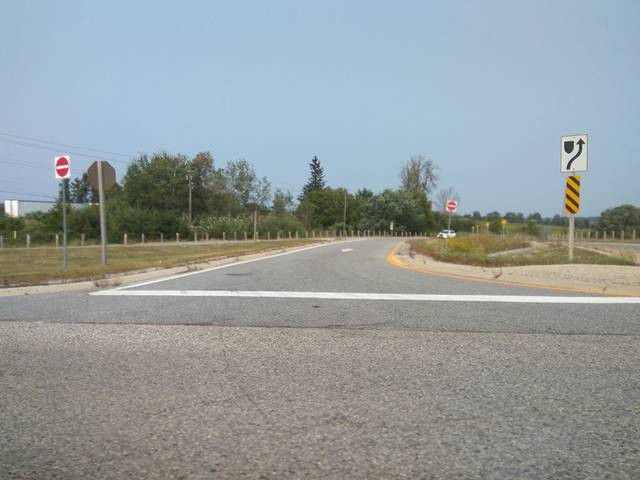
Region: Canada
Coordinates: 43.407, -80.598